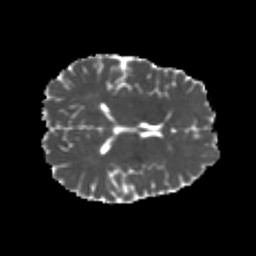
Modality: MD
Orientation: axial
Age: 20
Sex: female
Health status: healthy
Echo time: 0.074 s